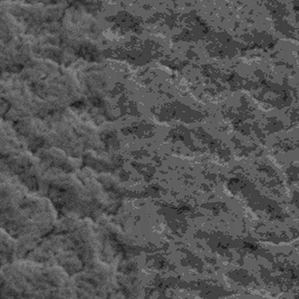
Label: frost